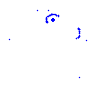
Particle: kaon